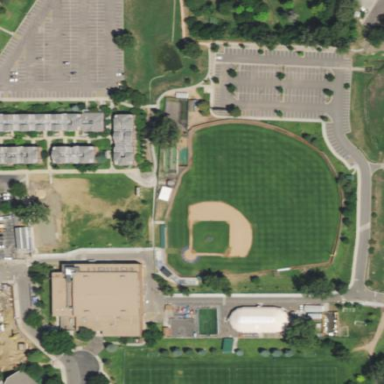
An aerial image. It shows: Baseball pitch for leisure land activities.